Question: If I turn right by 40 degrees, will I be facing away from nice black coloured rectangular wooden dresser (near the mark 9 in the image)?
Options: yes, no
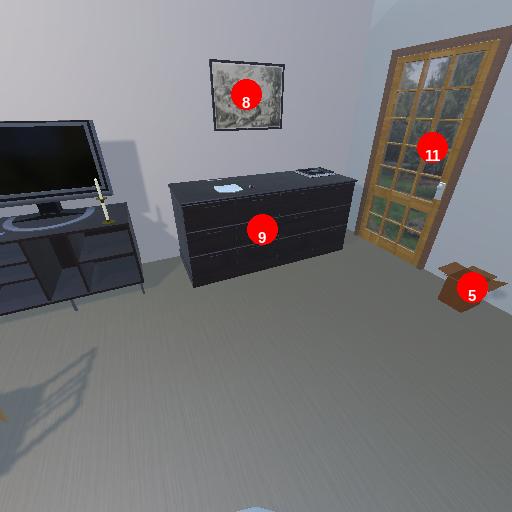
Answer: yes